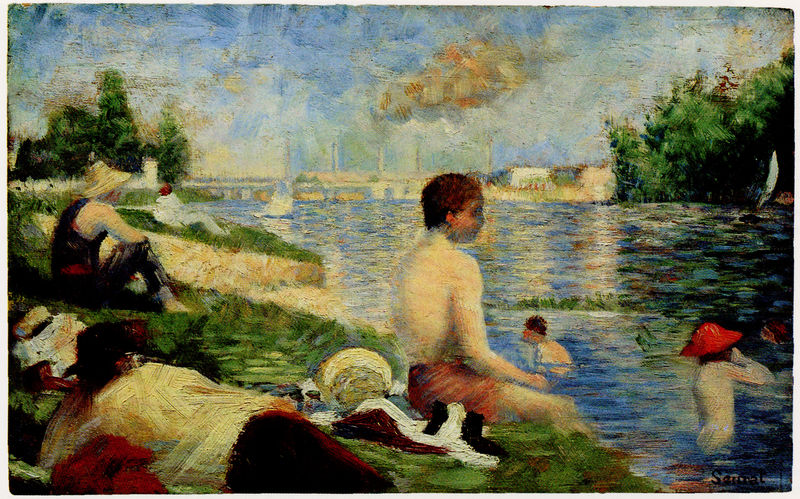
Titel: Étude complète
Künstler: Georges Pierre Seurat
Standort: Chicago (Illinois)
Institution: The Art Institute of Chicago
Schlagwörter: blau, gemälde, haut, himmel, körper, mann, schatten, wasser, wolken, baden, badende, bäume, fluss, grün, impressionismus, menschen, see, stadt, ufer, frankreich, frau, hut, hüte, licht, männer, paris, schwarz, weiss, gras, rot, wiese, wolke, ball, inkarnat, schauen, öl, häuser, spiegelung, busch, büsche, gewässer, qualm, rauch, sonne, decke, kind, personen, boot, boote, kamine, schornstein, segel, strand, wellen, liegen, divisionismus, schornsteine, ausflug, fabrik, industrie, seine, duktus, impressionistisch, reflexe, widerschein, sonnenhut, segelboote, helligkeit, wasserpflanzen, schwimmen, liegende, pinselstrich, männlich, badehose, seurat, spiegelungen, signac, sonnentag, pointillismus, fabriken, schwimmer, flussufer, erholung, grasgrün, roter hut